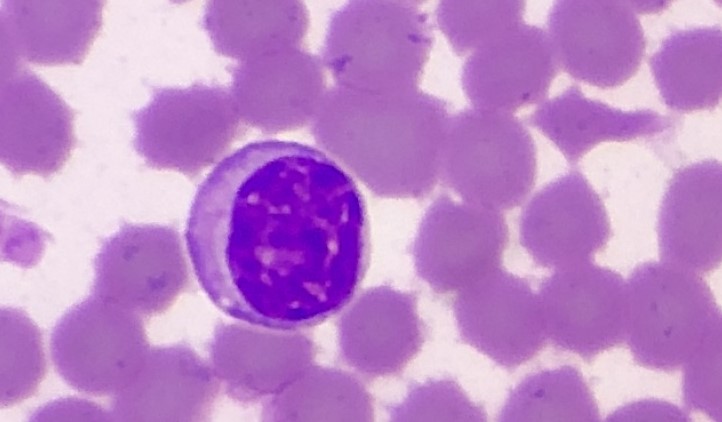
White blood cell type: Lymphocyte